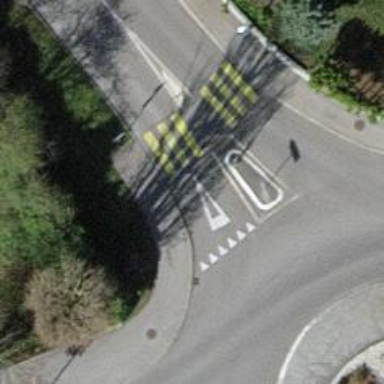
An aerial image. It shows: Uncontrolled zebra crossing on the road.